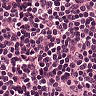
Metastatic tissue present: no